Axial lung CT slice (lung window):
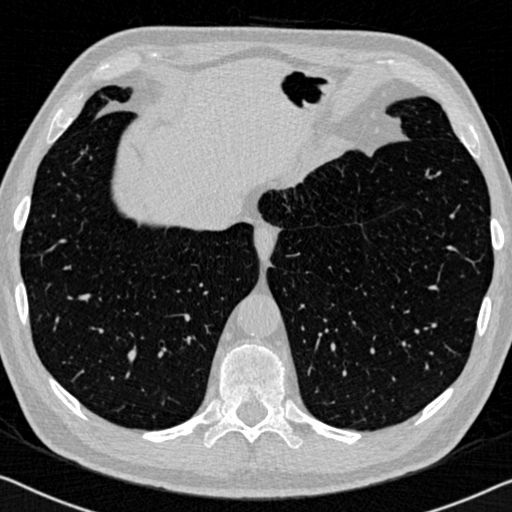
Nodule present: no